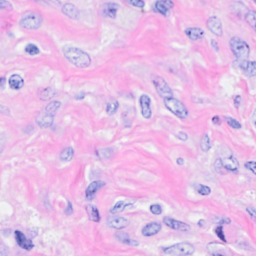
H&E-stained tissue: Breast